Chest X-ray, AP view. Patient: 68 years old, sex M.
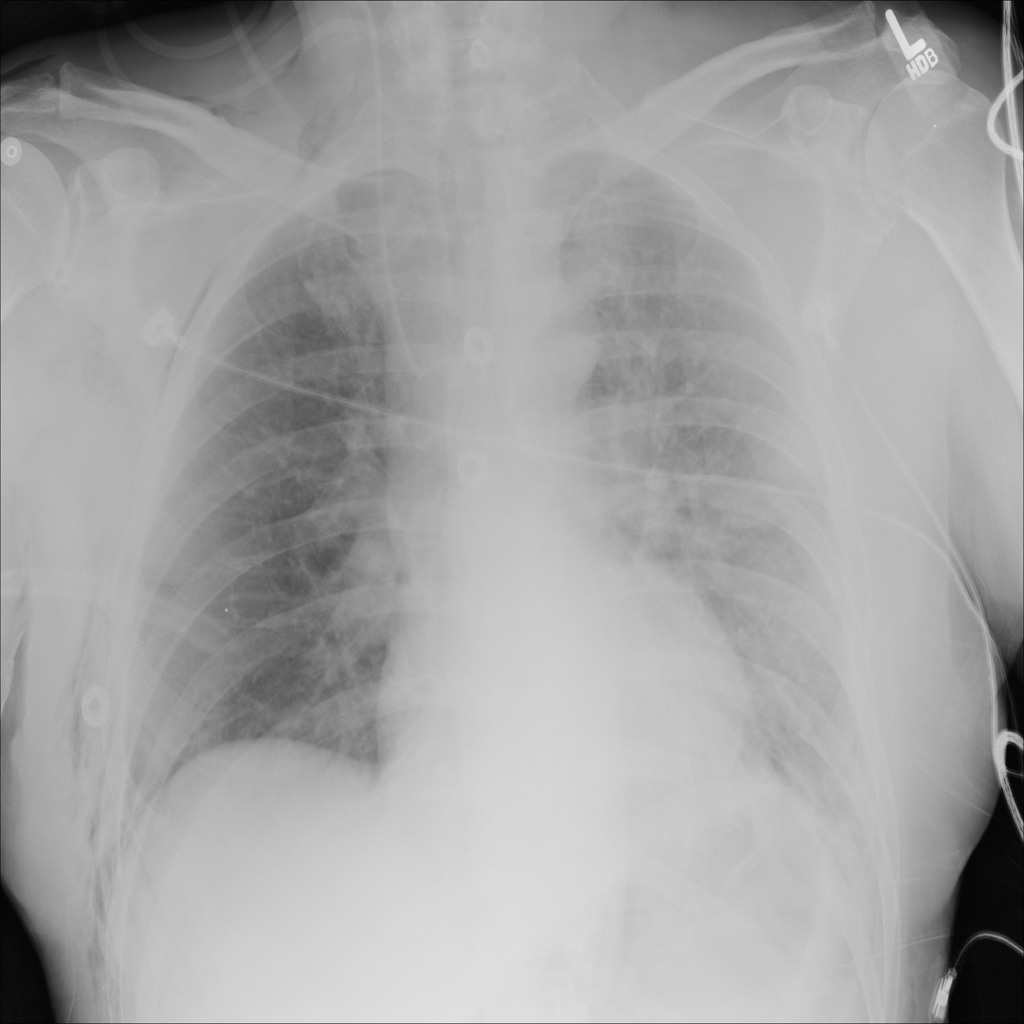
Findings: Emphysema